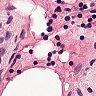
Metastatic tissue present: no